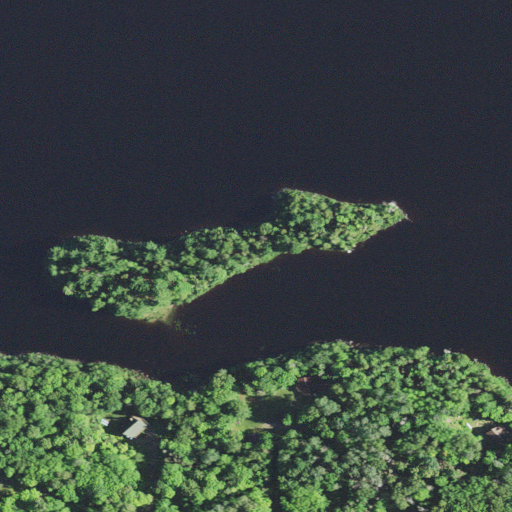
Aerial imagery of island in Michigan named Sundstrum Island containing open water, woody wetlands, mixed forest, deciduous forest, evergreen forest, herbaceous wetlands, and open development